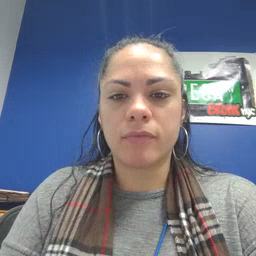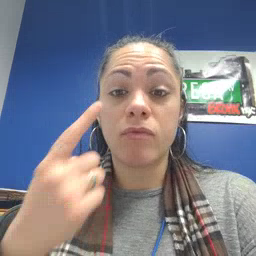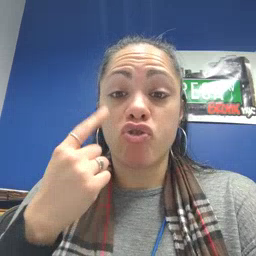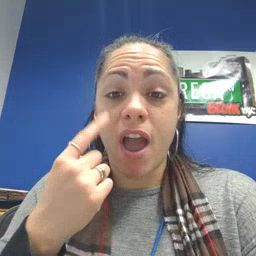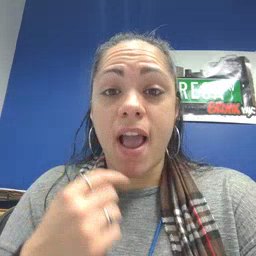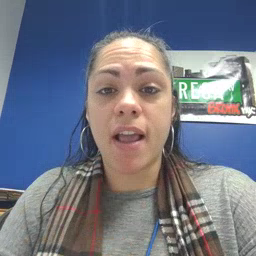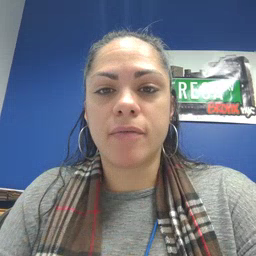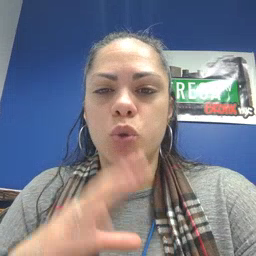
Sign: cry